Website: apple
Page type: account-selection
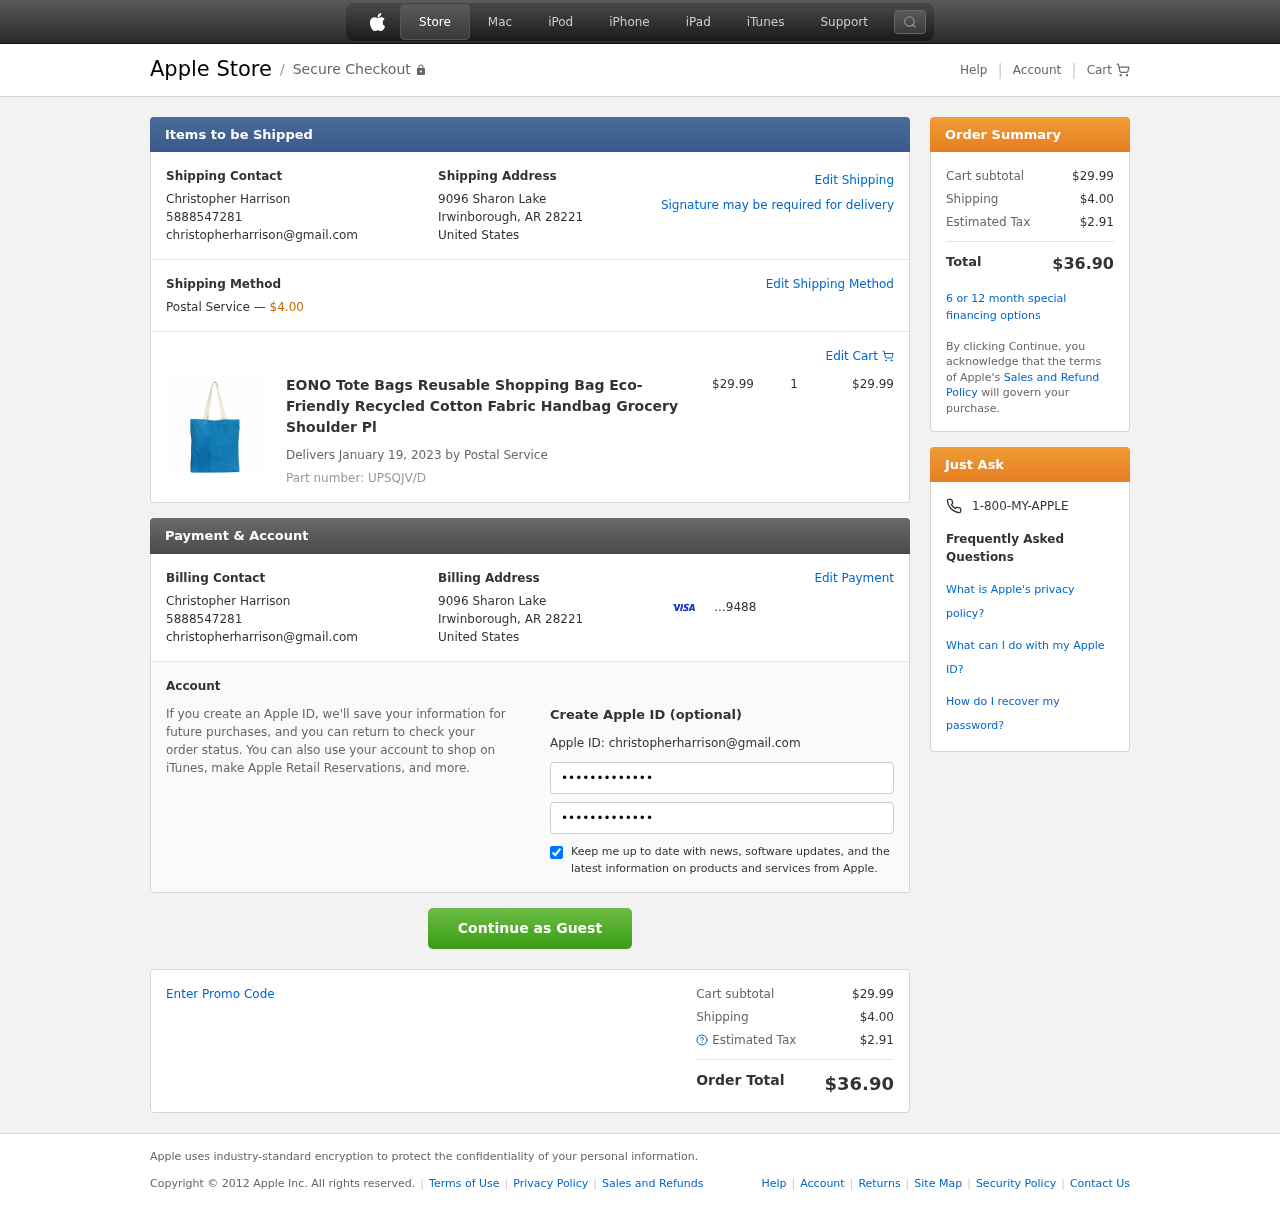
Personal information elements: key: PII_CARD_LAST4
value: ...9488
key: PII_CITY_STATE_ZIP
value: Irwinborough, AR 28221
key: PII_COUNTRY
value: United States
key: PII_EMAIL
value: christopherharrison@gmail.com
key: PII_FULLNAME
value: Christopher Harrison
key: PII_PHONE
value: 5888547281
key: PII_STREET
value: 9096 Sharon Lake
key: PII_FIRSTNAME
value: Christopher
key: PII_LASTNAME
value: Harrison
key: PII_FULLNAME2
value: Christopher Harrison
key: PII_FULLNAME3
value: Christopher Harrison
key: PII_FIRSTNAME2
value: Christopher
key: PII_FIRSTNAME3
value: Christopher
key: PII_LASTNAME2
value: Harrison
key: PII_LASTNAME3
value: Harrison
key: PII_FIRSTNAME_DERIVED
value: Christopher
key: PII_LASTNAME_DERIVED
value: Harrison
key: PII_FULLNAME_DERIVED
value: Christopher Harrison
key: PII_NAME_FULL_DERIVED
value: Christopher Harrison
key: PII_PHONE_LINE
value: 7281
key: PII_PHONE_SUFFIX
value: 7281
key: PII_PHONE2
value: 5888547281
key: PII_PHONE3
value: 5888547281
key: PII_PHONE_NUMERIC
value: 5888547281
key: PII_PHONE_LINE_NUMERIC
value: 7281
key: PII_PHONE_SUFFIX_NUMERIC
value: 7281
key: PII_PHONE2_NUMERIC
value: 5888547281
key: PII_PHONE3_NUMERIC
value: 5888547281
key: PII_PHONE_DIGITS
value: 5888547281
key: PII_PHONE_LAST4
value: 7281
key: PII_EMAIL2
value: christopherharrison@gmail.com
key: PII_EMAIL3
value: christopherharrison@gmail.com
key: PII_CITY
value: Irwinborough
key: PII_STATE_ABBR
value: AR
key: PII_POSTCODE
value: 28221
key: PII_POSTCODE_FULL
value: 28221
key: PII_CITY_STATE
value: Irwinborough, AR
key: PII_POSTCODE_NUMERIC
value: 28221
Product elements: key: PRODUCT1_NAME
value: EONO Tote Bags Reusable Shopping Bag Eco-Friendly Recycled Cotton Fabric Handbag Grocery Shoulder Pl
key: PRODUCT1_PRICE
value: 29.99
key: PRODUCT1_QUANTITY
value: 1
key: PRODUCT_PART_NUMBER
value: Part number: UPSQJV/D
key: PRODUCT_TOTAL
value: $29.99
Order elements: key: ORDER_SHIPPING_COST
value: $4.00
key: ORDER_DELIVERY_DATE
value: Delivers January 19, 2023 by Postal Service
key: ORDER_SUBTOTAL
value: $29.99
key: ORDER_TAX
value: $2.91
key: ORDER_TOTAL
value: $36.90